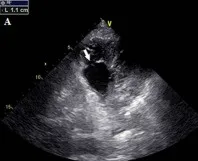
Parasternal short-axis view showing the ventricular septal rupture.
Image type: radiology (ultrasound)